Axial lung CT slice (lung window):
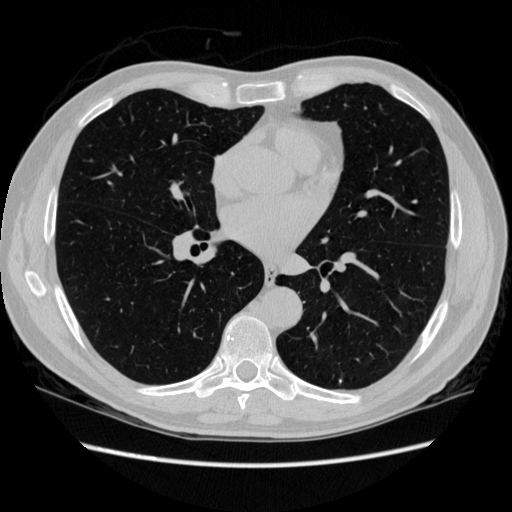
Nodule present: no